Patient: sex M, age 69
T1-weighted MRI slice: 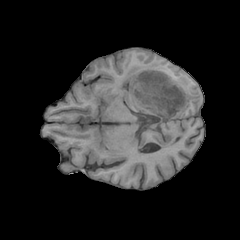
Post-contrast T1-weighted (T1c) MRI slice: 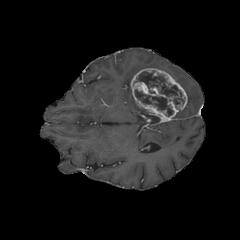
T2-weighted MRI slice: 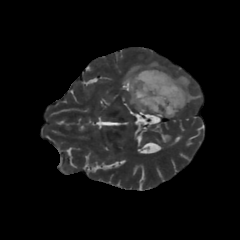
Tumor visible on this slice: yes
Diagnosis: Glioblastoma, IDH-wildtype
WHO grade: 4